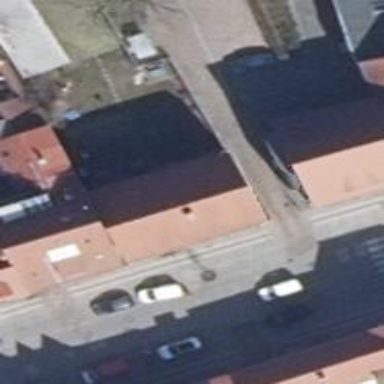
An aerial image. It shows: Terrace building with gabled roof.